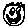
Label: smiley face